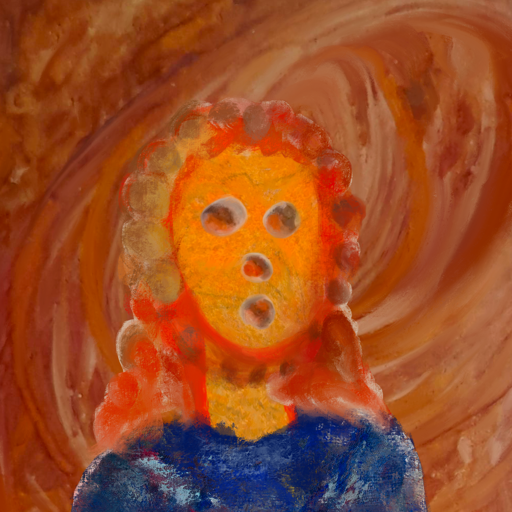
Background: Pious_Lady, Head And Neck Front: Sisters, Face Front: Rupkatha, Bust: Irani, Hair Front: Rupkatha, Head Accessory: Blank, Second Necklace: Blank, Necklace: Blank, Baby: Blank